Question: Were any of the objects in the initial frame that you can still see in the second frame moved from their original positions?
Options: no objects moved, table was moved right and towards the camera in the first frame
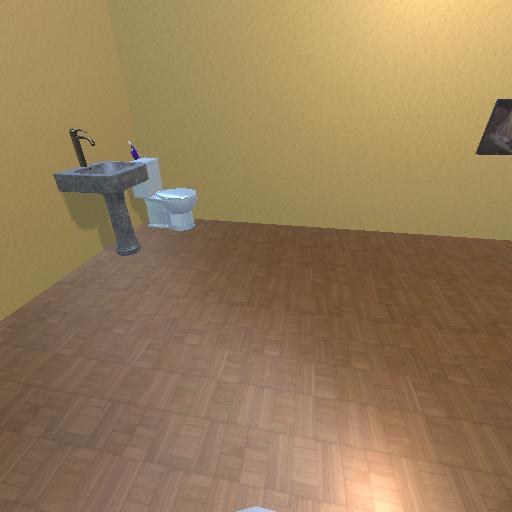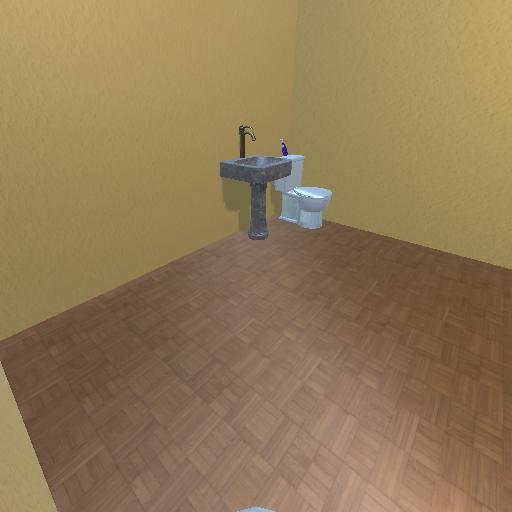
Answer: no objects moved